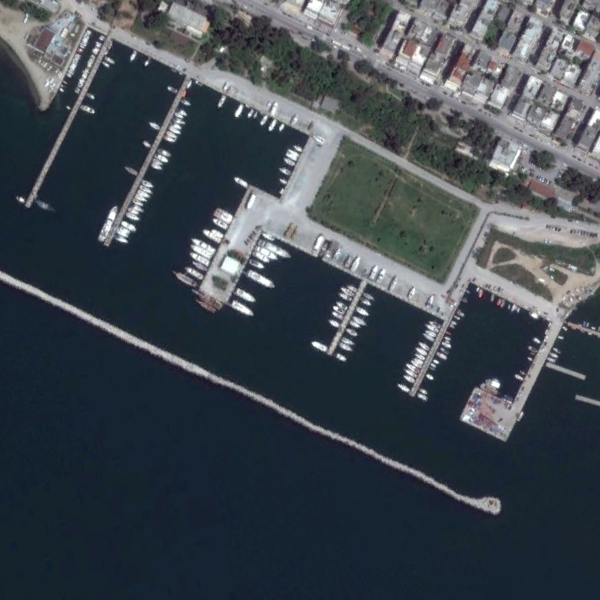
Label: Port